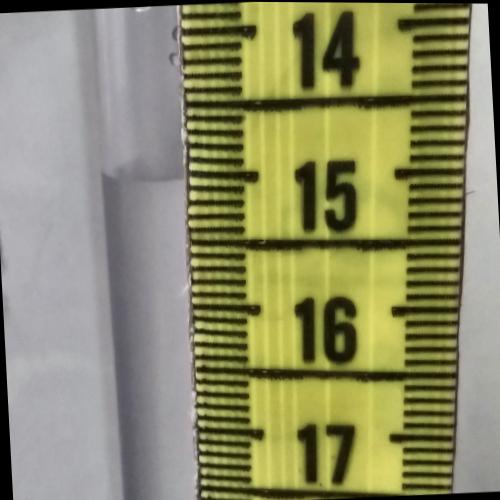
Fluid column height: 15.0 cm